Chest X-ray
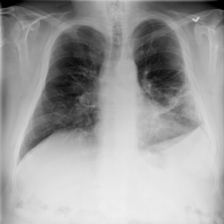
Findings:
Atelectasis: negative
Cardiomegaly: negative
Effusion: negative
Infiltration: negative
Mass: negative
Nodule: negative
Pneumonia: negative
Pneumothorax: negative
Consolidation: negative
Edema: negative
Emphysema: negative
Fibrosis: negative
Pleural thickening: negative
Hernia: negative